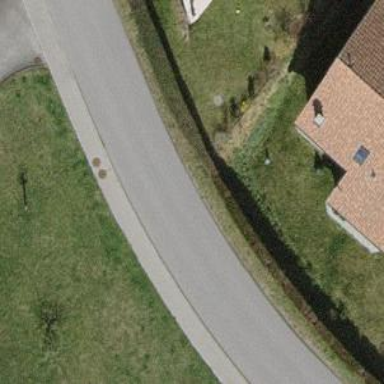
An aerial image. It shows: Hedge acting as barrier.